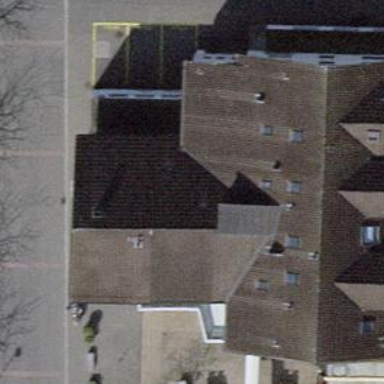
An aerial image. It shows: Restaurant.